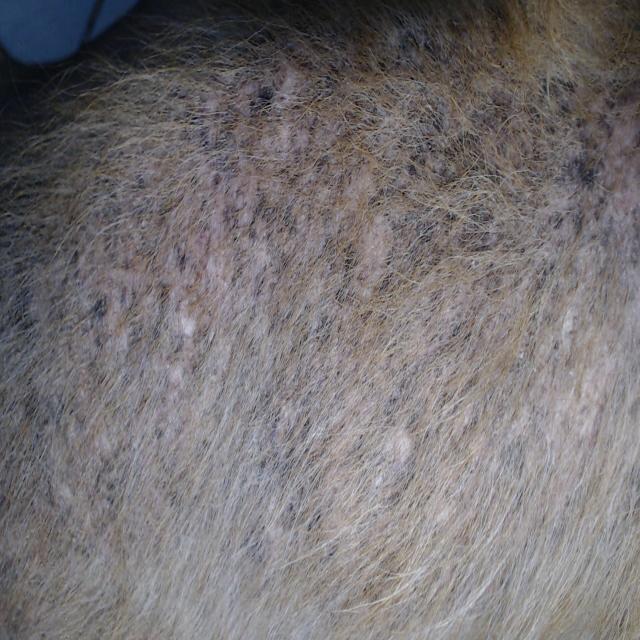
Canine demodicosis (Demodex mange) — caused by Demodex canis mites. Presents with alopecia, follicular papules, pustules, and comedones. Often localized on face and forelimbs.